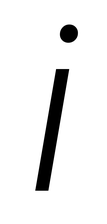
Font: Roboto-Italic_Light_Italic